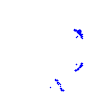
Particle: proton